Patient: sex M, age 69
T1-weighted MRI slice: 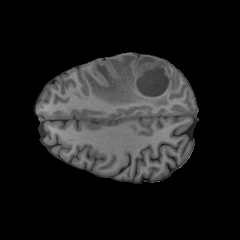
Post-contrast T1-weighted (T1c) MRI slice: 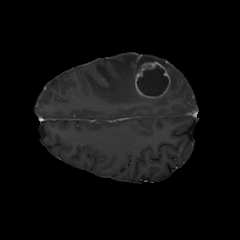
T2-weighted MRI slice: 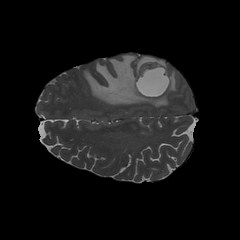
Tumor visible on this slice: yes
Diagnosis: Glioblastoma, IDH-wildtype
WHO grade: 4